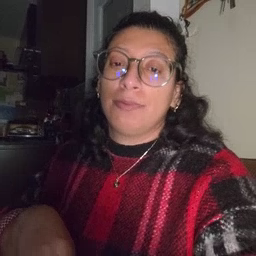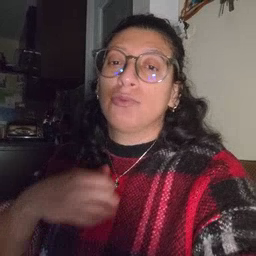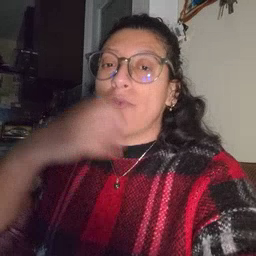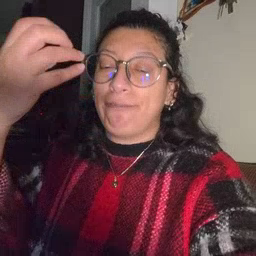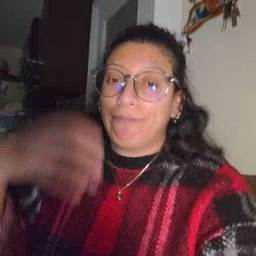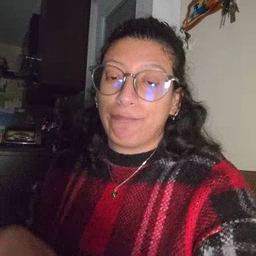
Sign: giraffe